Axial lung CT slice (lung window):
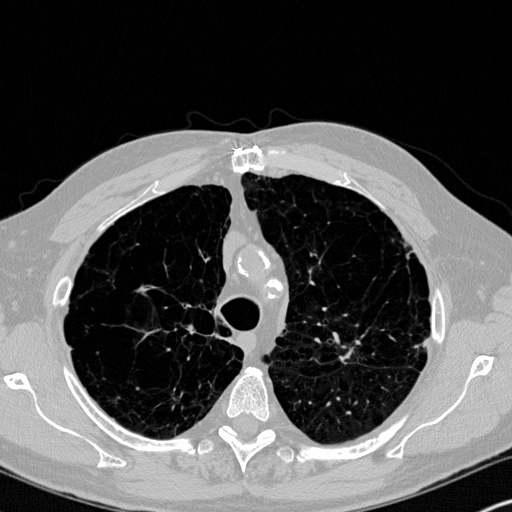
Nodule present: no